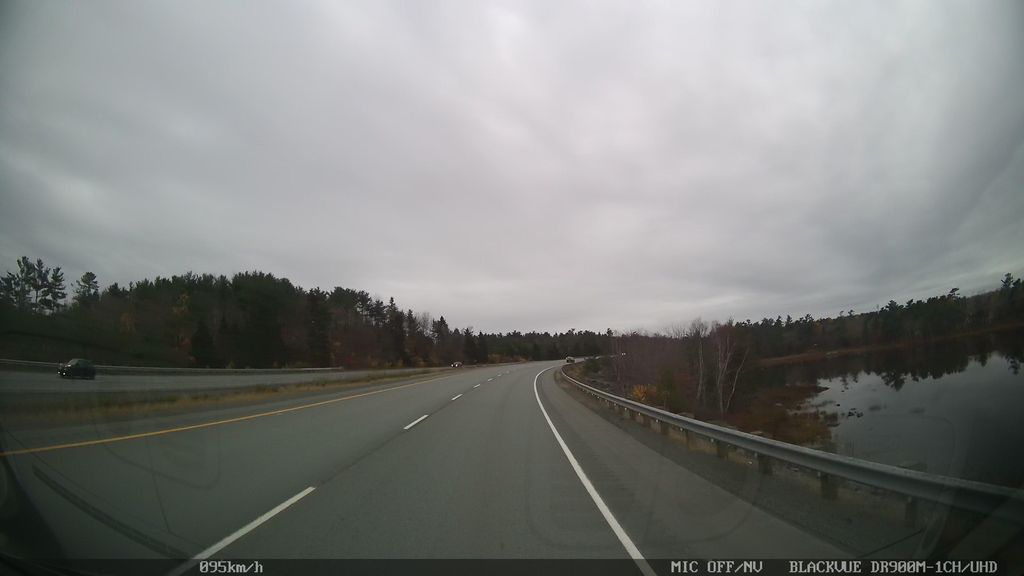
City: halifax